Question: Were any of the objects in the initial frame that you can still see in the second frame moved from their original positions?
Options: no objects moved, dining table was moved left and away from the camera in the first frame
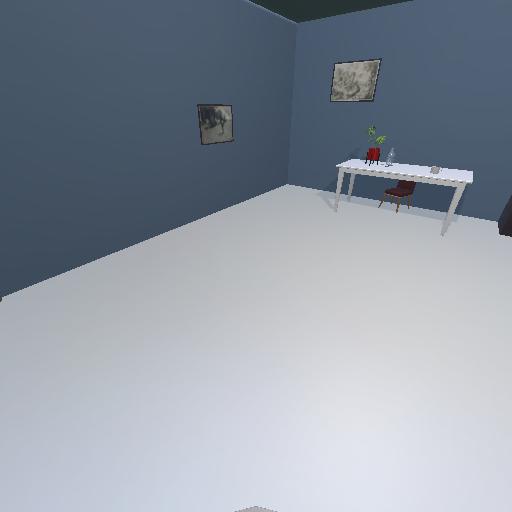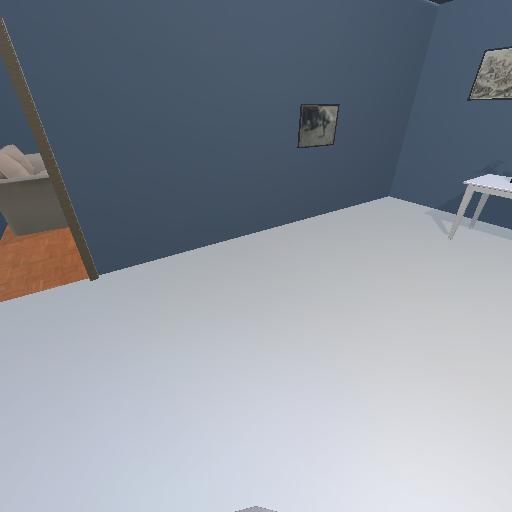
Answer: no objects moved